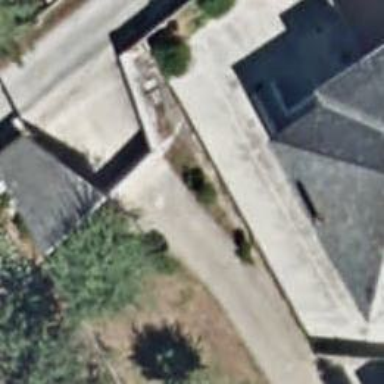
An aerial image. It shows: Gate.